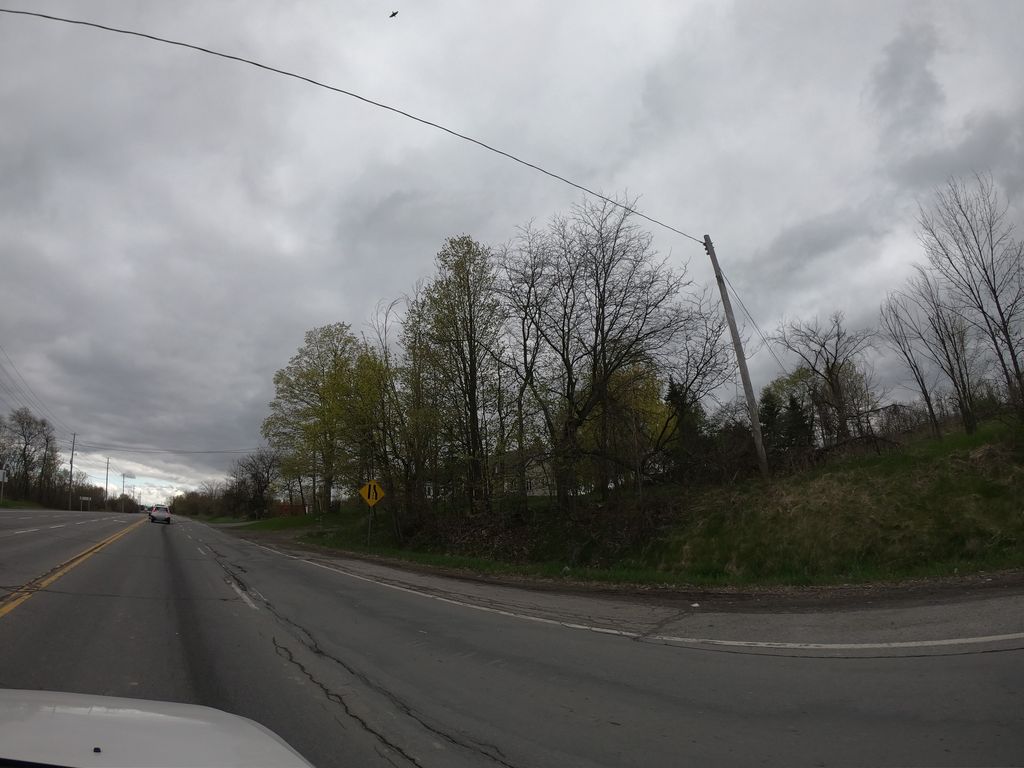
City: ottawa-gatineau